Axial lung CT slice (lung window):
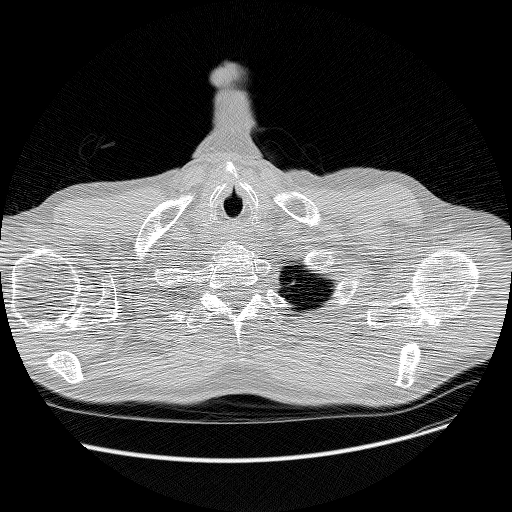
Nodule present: no